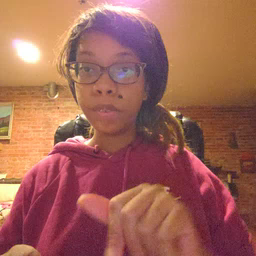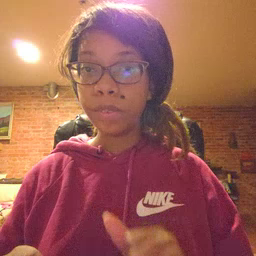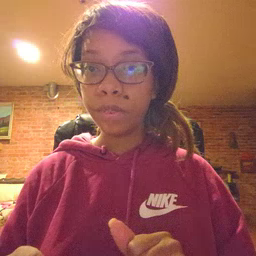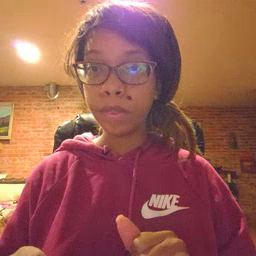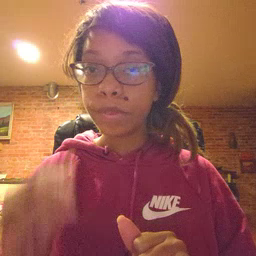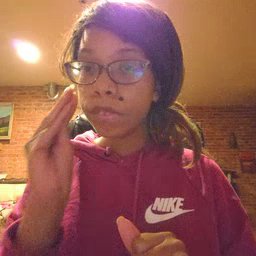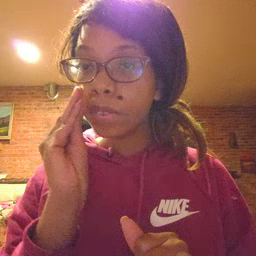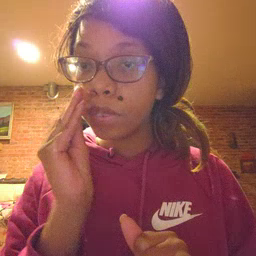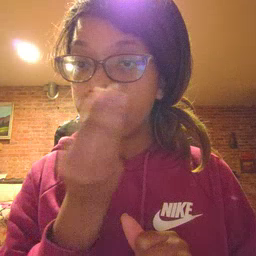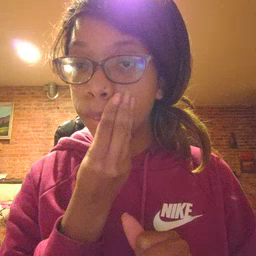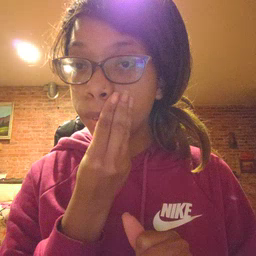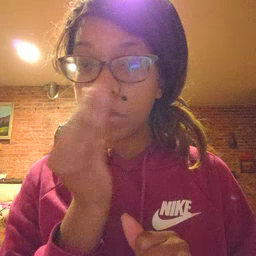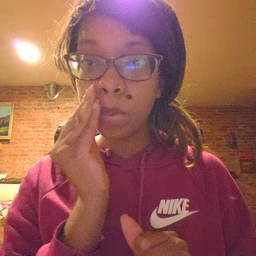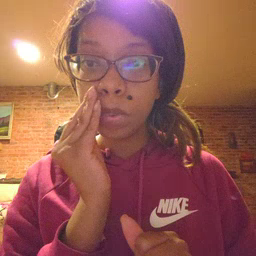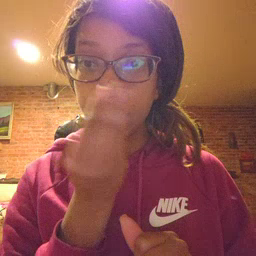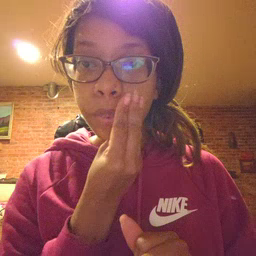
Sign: flower